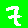
Digit: 7